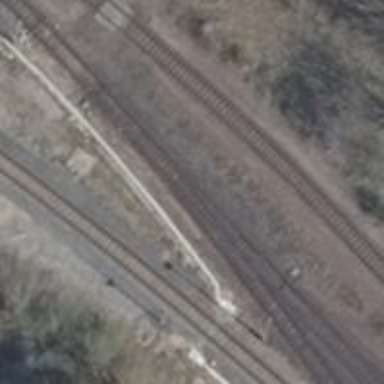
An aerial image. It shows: Railway spur service.